Interaction volume radius: 10 \u00c5
Interaction volume height: 30 \u00c5
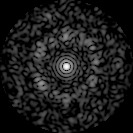
Disorder parameter: 0.7817